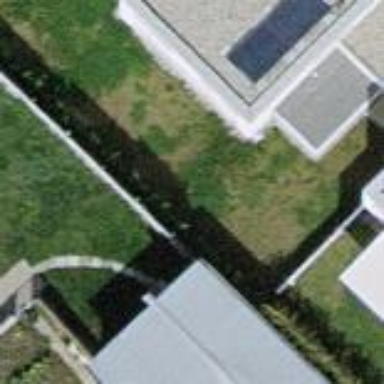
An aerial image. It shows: View of roof of building.